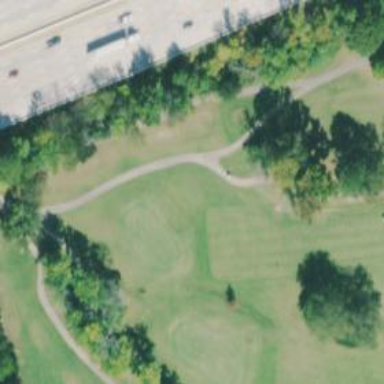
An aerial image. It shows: Footway that doubles as golf path.